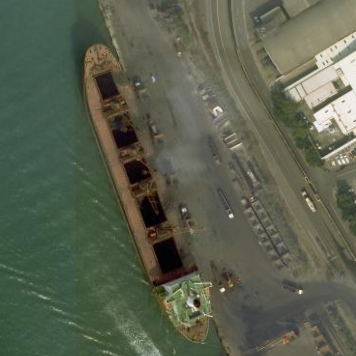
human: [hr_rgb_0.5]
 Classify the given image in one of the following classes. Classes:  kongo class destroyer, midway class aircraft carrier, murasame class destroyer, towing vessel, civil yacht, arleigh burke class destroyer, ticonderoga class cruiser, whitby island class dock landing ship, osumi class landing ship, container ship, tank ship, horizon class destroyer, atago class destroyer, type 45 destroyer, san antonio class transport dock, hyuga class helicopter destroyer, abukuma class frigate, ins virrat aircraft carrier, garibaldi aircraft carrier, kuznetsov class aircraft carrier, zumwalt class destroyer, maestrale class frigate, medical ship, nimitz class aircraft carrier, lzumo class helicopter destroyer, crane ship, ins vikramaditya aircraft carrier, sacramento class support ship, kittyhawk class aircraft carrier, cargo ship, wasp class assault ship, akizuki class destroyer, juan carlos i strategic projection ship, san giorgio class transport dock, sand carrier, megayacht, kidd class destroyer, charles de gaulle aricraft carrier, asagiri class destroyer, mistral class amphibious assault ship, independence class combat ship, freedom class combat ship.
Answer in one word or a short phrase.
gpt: Cargo ship